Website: home-depot
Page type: billing-address
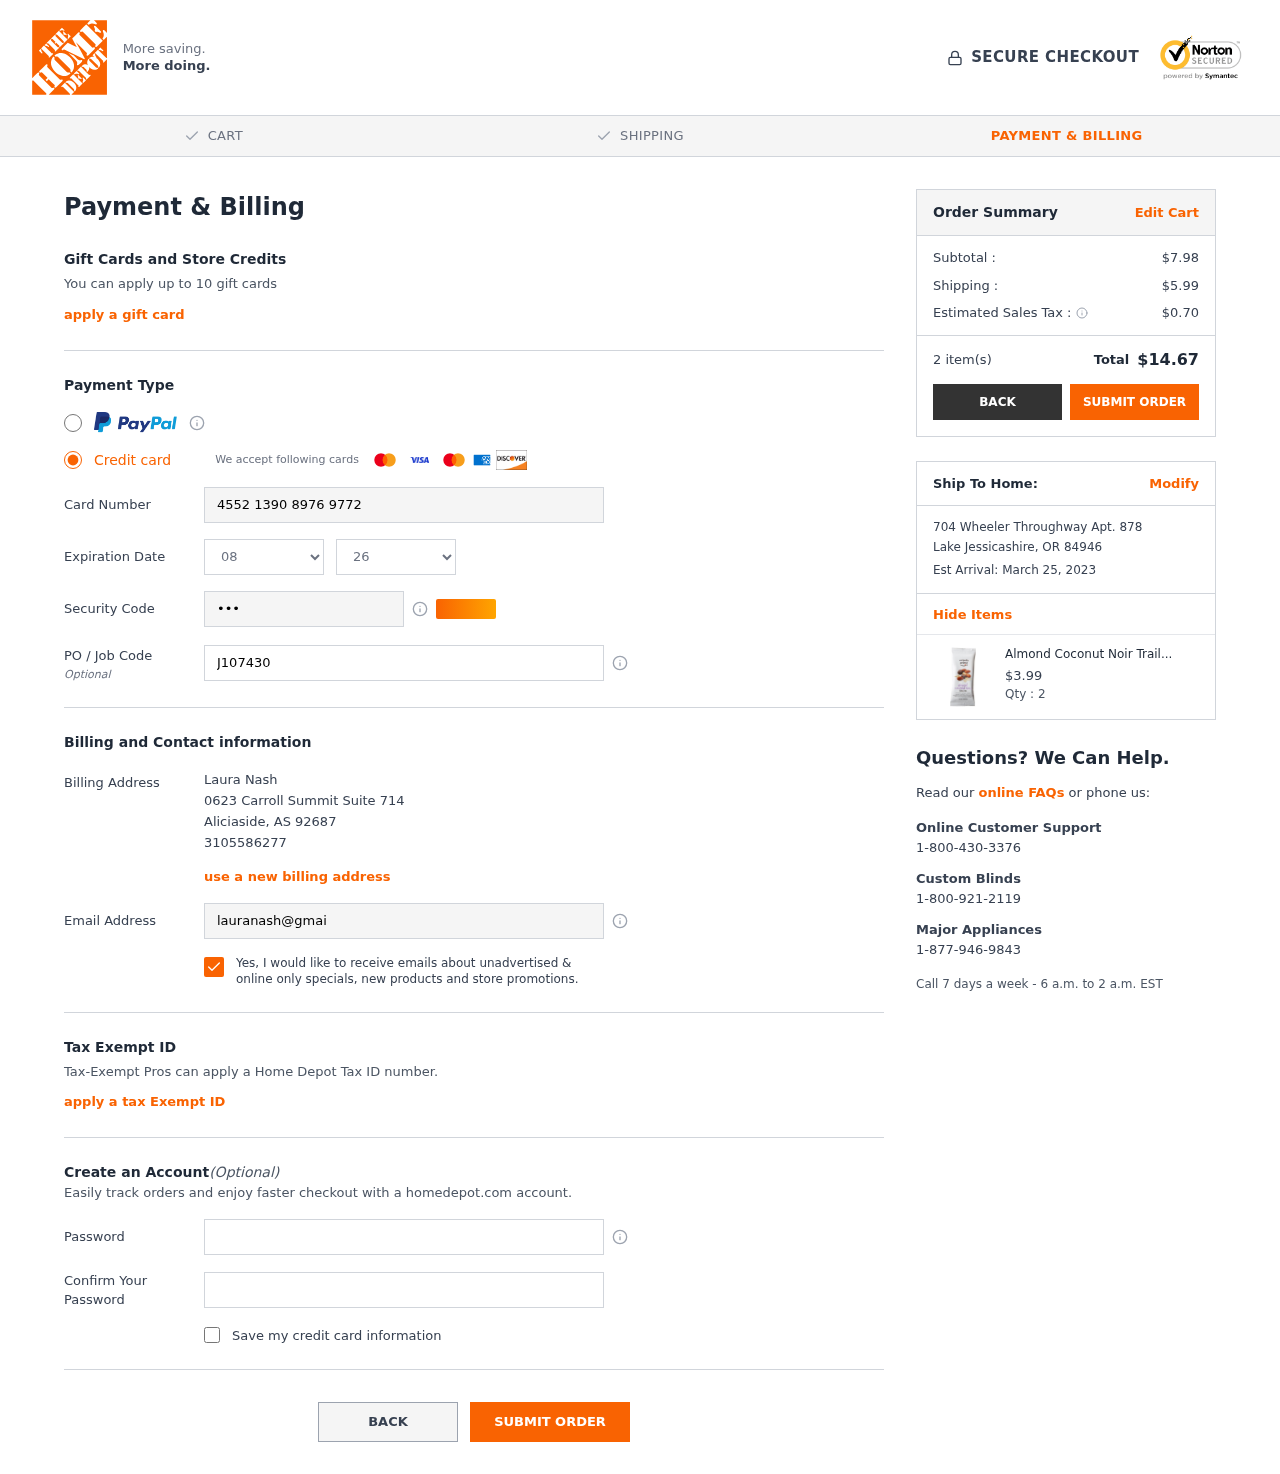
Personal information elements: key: PII_CARD_CVV
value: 852
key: PII_CARD_EXPIRY_MONTH
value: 08
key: PII_CARD_EXPIRY_YEAR
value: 26
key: PII_CARD_NUMBER
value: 4552 1390 8976 9772
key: PII_CITY
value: Aliciaside
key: PII_CITY2
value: Lake Jessicashire
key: PII_EMAIL
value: lauranash@gmail.com
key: PII_FULLNAME
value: Laura Nash
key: PII_JOB_CODE
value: J107430
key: PII_PHONE
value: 3105586277
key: PII_POSTCODE
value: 92687
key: PII_POSTCODE2
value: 84946
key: PII_STATE_ABBR
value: AS
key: PII_STATE_ABBR2
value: OR
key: PII_STREET
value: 0623 Carroll Summit Suite 714
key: PII_STREET2
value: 704 Wheeler Throughway Apt. 878
Product elements: key: PRODUCT1_NAME
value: Almond Coconut Noir Trail Mix Snack Pack, 1.5 oz single serve (Pack of 300)
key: PRODUCT1_PRICE
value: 3.99
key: PRODUCT1_QUANTITY
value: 2
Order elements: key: ORDER_SUBTOTAL
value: $7.98
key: ORDER_SHIPPING_COST
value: $5.99
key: ORDER_TAX
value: $0.70
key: ORDER_NUM_ITEMS
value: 2 item(s)
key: ORDER_TOTAL
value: $14.67
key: ORDER_DELIVERY_DATE
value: Est Arrival: March 25, 2023